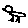
Label: bird